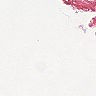
Metastatic tissue present: no